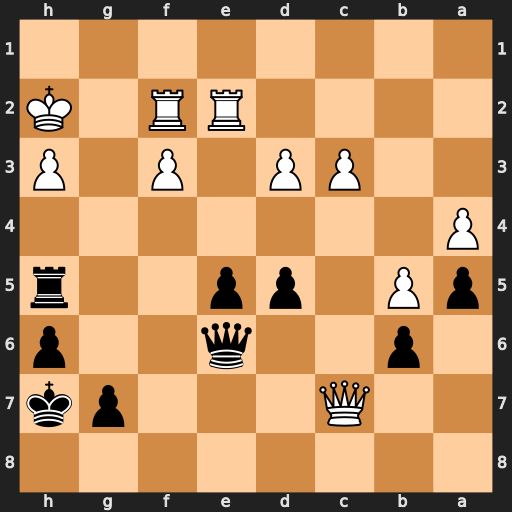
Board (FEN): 8/2Q3pk/1p2q2p/pP1pp2r/P7/2PP1P1P/4RR1K/8
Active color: b
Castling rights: -
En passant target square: -
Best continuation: Qxh3+ Kg1 Qh1#